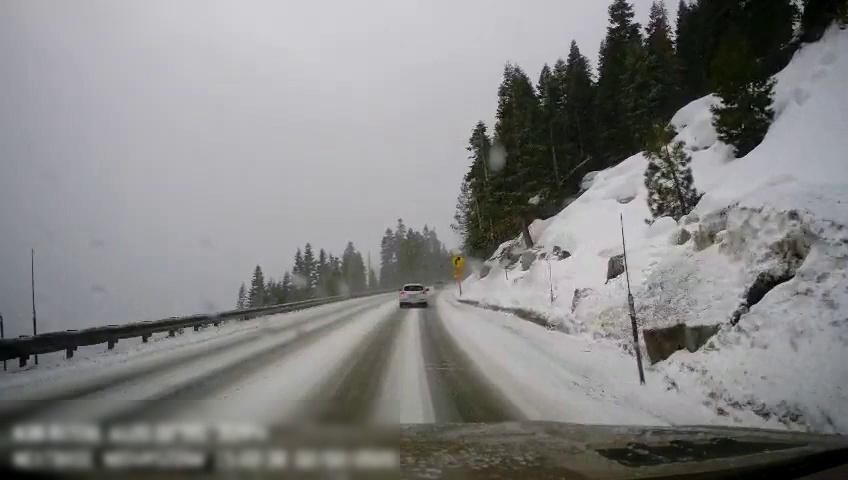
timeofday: Day
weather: Snowy
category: Drivable Space
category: Vehicles | SUV
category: Vehicles | Car
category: Traffic | Signs